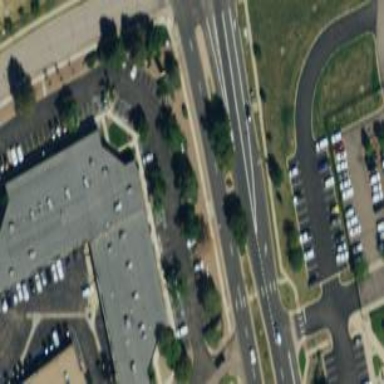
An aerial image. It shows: Clinic building offering healthcare services.